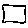
Label: square